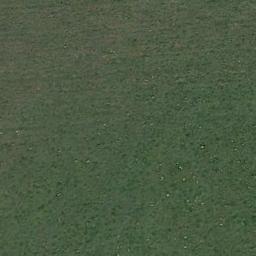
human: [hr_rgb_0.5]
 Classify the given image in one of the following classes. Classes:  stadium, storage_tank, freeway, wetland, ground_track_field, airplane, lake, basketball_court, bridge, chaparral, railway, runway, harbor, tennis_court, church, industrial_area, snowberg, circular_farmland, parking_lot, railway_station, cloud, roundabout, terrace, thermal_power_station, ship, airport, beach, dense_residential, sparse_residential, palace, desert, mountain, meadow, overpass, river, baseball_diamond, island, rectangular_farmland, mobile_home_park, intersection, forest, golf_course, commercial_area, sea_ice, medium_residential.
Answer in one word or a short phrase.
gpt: meadow